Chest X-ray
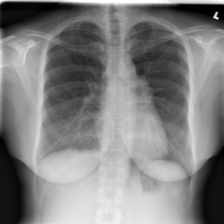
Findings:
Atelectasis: negative
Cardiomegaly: negative
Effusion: negative
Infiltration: negative
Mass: negative
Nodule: negative
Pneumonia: negative
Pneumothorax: negative
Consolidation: negative
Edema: negative
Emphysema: negative
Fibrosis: negative
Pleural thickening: negative
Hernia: negative